Question: I'm trying to create a query with dynamic columns, based on data from three tables.
This is the database structure:
- 'studentID int'- 'studentNumber int'- 'studentName nvarchar(100)'
- 'examID int'- 'examName varchar(100)'- 'examenDate datetime'
- 'studentID int'- 'examID int'
A record is added to the 'EXAM_REGISTRATION' table when a student has registered for an exam.
What I'm trying to get is a list of all the exams and all the students in a pivot table to see which students have registered for which exams, like this:

Quite frankly I don't know where to start.
I can query everything individually and put it all together but how can I combine it into one query?
I've been researching pivot tables, but every example seems to query only from one table and uses numbers and functions like 'MIN', 'AVG' etc.
Can someone help me along?
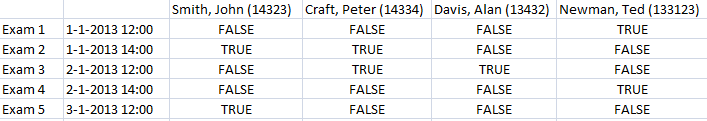
Answer: ok lets go
some data to play with
'''
create table #student
(studentID int, studentNumber int, studentName nvarchar(100))
create table #exam
(examID int, examName nvarchar(100), examDate datetime)
create table #examReg
(studentID int, examID int)
insert into #student
values (1, 787878, 'pierwszy')
,(2, 89898, 'drugi')
,(3, 343434, 'trzeci')
,(4, 121212, 'czwarty')
insert into #exam
values (1, 'exPierwszy', GETDATE())
,(2, 'exDrugi', GETDATE())
,(3, 'exTrzeci', GETDATE())
insert into #examReg
values (1,2),(1,3)
, (2,2),(2,3)
,(3,1),(3,2)
,(4,1),(4,2),(4,3)
'''
and now the main part, and explanation
first of all you have to get pivot query
'''
select examName, examDate , min([1]) , min([2]), min([3]) ,min([4])--studentID as studentID, examDate --,studentNumber
from
(select a.studentID , studentNumber, examDate, examName
from #student a
join #examReg b on a.studentID = b.studentID
join #exam c on c.examID = b.examID ) as m
pivot
(min(studentNumber) FOR studentID in ([1],[2],[3],[4])) as t
group by examName, examDate
'''
as you have it , just change it select statement and studentID list in pivot declaration, you have to generate those parts dynamicly , so we just copy previously written query and replace columns with our token
'''
declare @sqlTemplate nvarchar(max) =
'select examName, examDate @@sqlColumnList@@
from
(select a.studentID , studentNumber, examDate, examName
from #student a
join #examReg b on a.studentID = b.studentID
join #exam c on c.examID = b.examID ) as m
pivot
(min(studentNumber) FOR studentID in (@@sqlStudentIDList@@)) as t
group by examName, examDate
'
'''
after that you generate column list and studentID list by concatenting strings in tsql
'''
declare @sqlColumnList nvarchar(max) = ''
select @sqlColumnList += ',min([' + cast(studentID as nvarchar(10)) + ']) as [' + studentName +'(' + cast(studentNumber as nvarchar(10)) + ')]'
from #student
declare @sqlStudentIDList nvarchar(max) = ''
select @sqlStudentIDList += '[' + CAST(studentID as nvarchar(10)) + '],'
from #student
set @sqlStudentIDList = SUBSTRING(@sqlStudentIDList, 0, LEN(@sqlStudentIDList))
select @sqlStudentIDList
'''
once you have it , all you have to do is to replace tokens in previous template
'''
set @sqlTemplate = REPLACE(@sqlTemplate, '@@sqlColumnList@@', @sqlColumnList)
set @sqlTemplate = REPLACE(@sqlTemplate, '@@sqlStudentIDList@@', @sqlStudentIDList)
select @sqlTemplate
exec sp_executesql @sqlTemplate
'''
and thats it
if you want to read more about pivot go for msdn
if you want to read about dynamic go for <URL>
edit: to adjust the query for the question from comment you would have to change @sqlColumnList like that
'''
select @sqlColumnList += ',min(' + QUOTENAME(studentID) + ') as Student' + CAST(studentID as nvarchar(10)) + '_REG,
'''+ studentName + ''' as Student' + cast(studentID as nvarchar(10)) + '_NAME,
'+ cast(studentID as nvarchar(10)) + ' as Student' + cast(studentID as nvarchar(10)) + '_ID'
from #student
'''